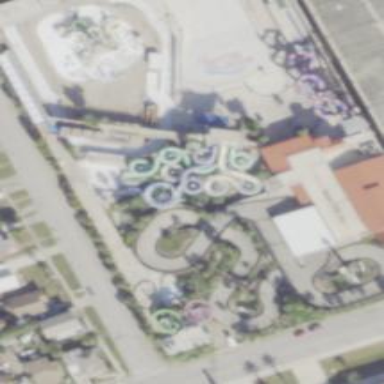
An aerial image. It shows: Water slide attraction.